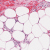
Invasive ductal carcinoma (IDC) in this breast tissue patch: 0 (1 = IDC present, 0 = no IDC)